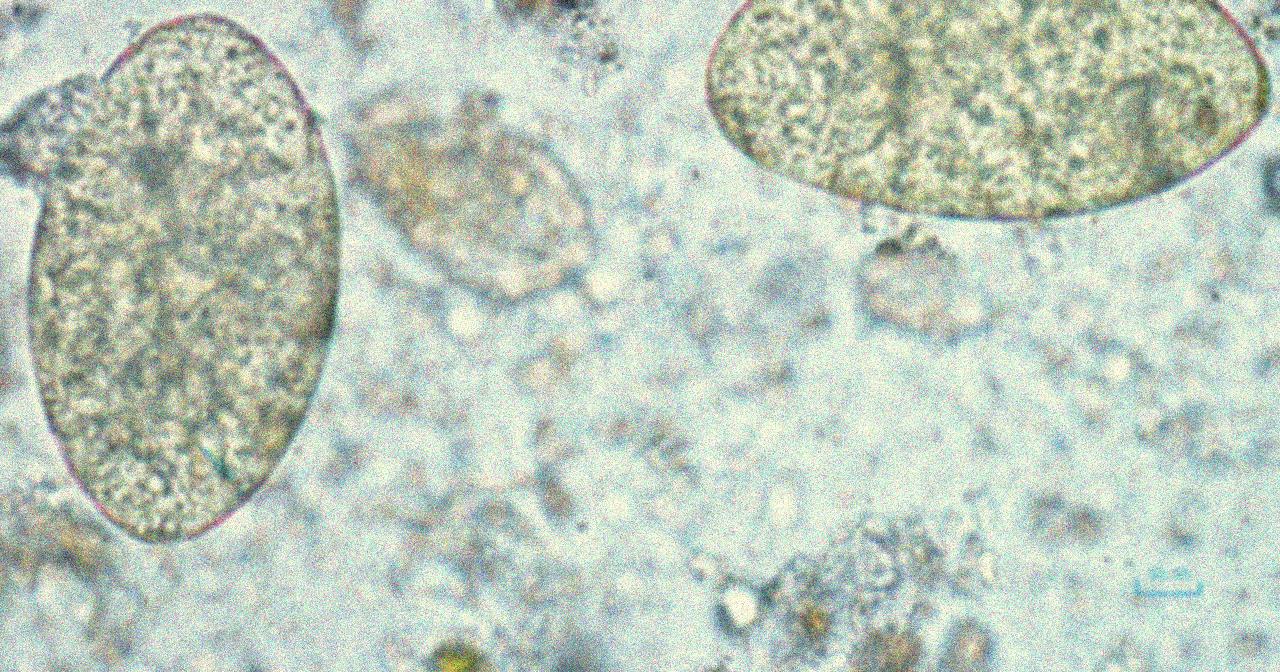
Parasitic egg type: Fasciolopsis buski